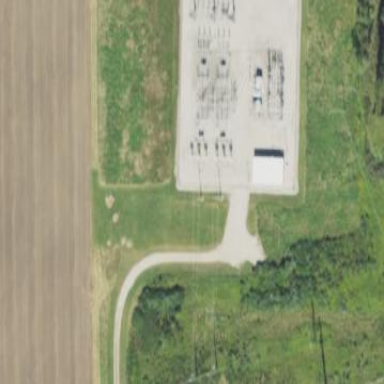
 surrounded by chain link fence. The substation operates at the distribution level."